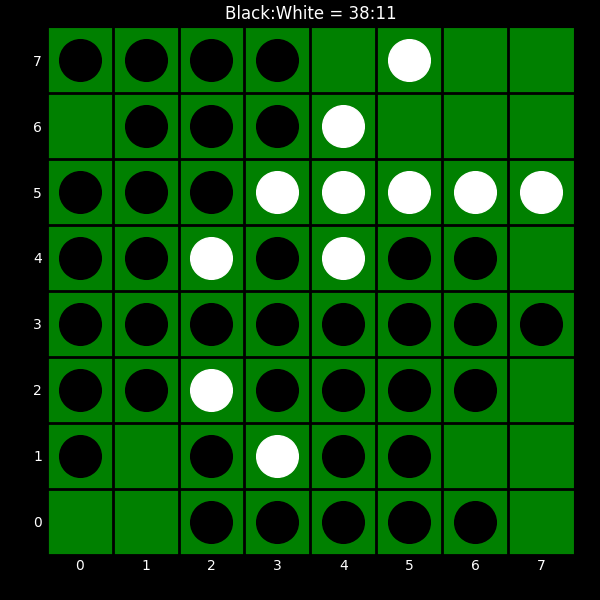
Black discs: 38
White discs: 11